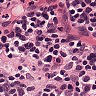
Metastatic tissue present: no